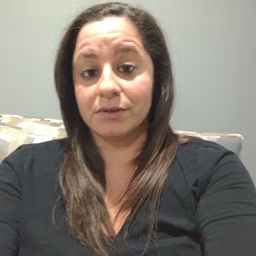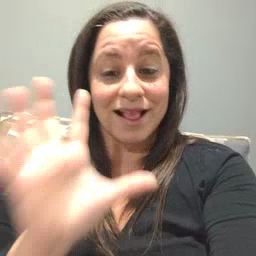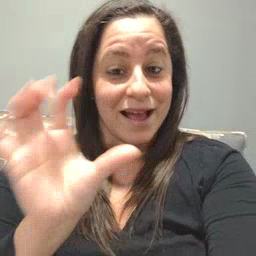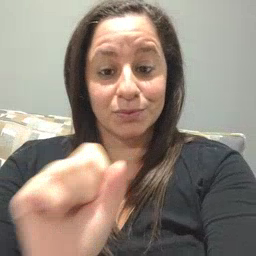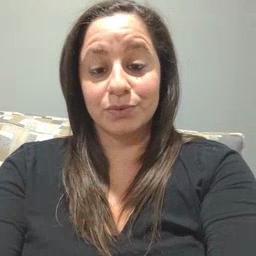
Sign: loud